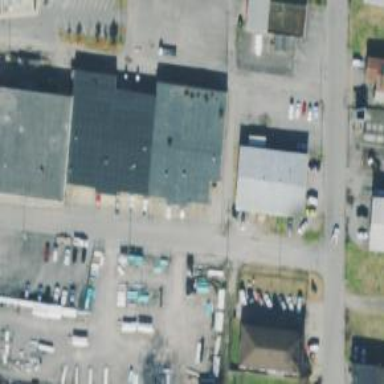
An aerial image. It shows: Commercial building.